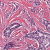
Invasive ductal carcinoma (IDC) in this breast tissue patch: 1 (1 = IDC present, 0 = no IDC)